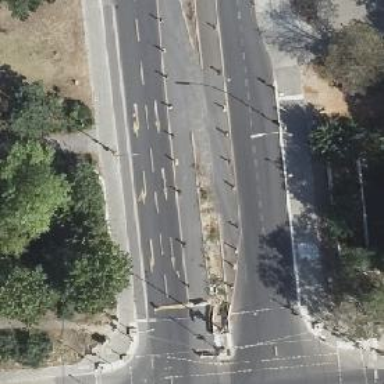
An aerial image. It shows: Secondary road with asphalt surface. There is cycle track on the right side of the road.